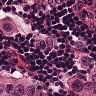
Metastatic tissue present: yes